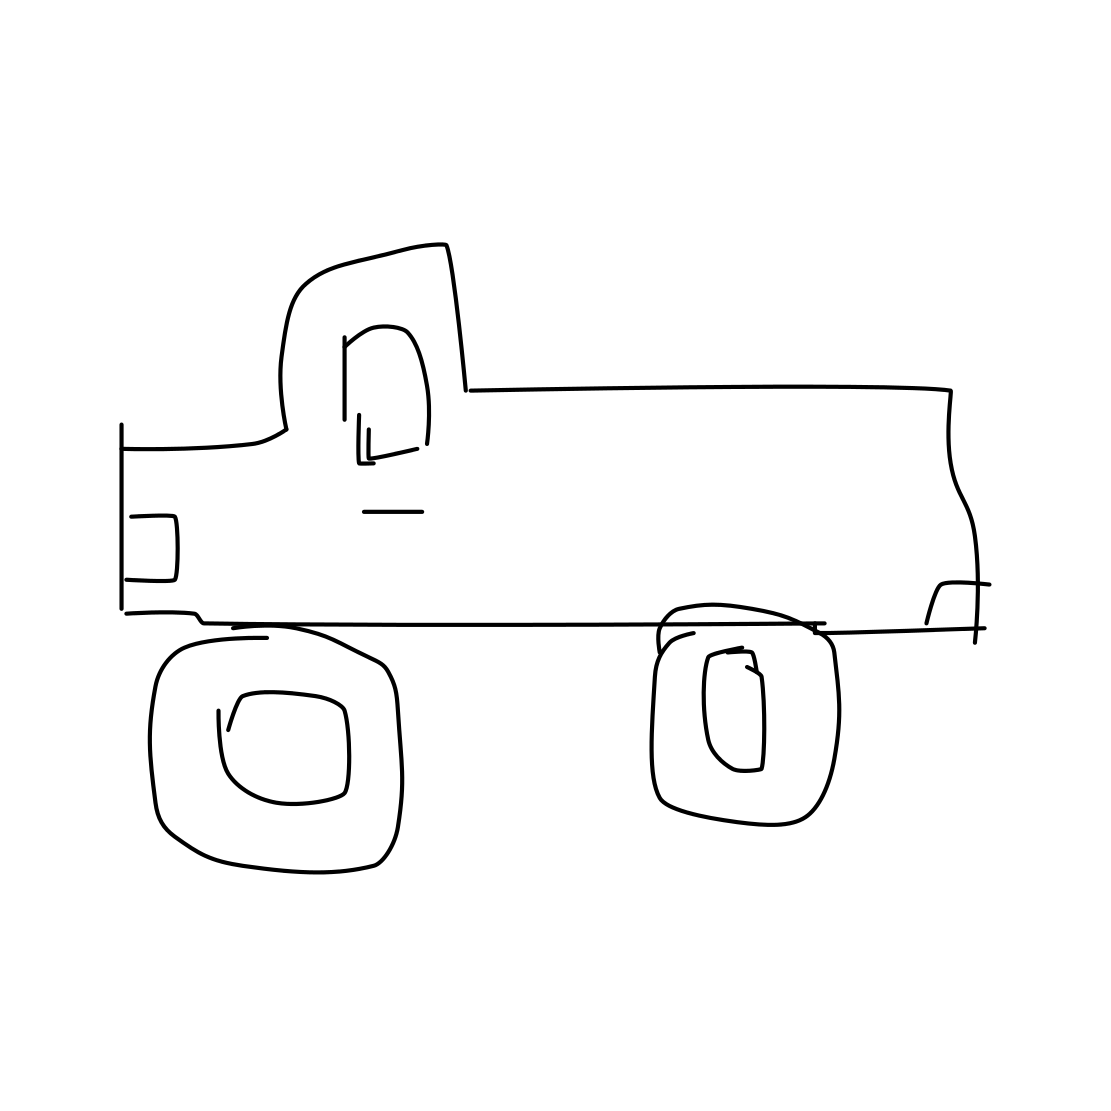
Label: pickup truck